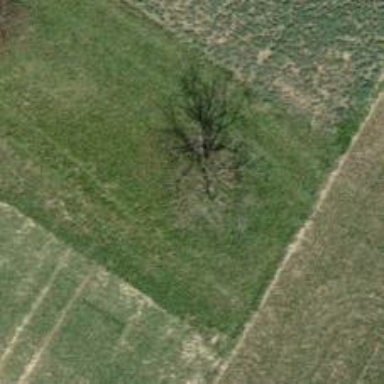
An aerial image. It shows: Mixed leaf-type deciduous tree.